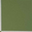
Piece: xx